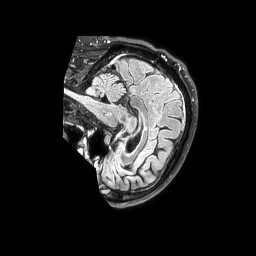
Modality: FLAIR
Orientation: sagittal
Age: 59
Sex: male
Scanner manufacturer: philips
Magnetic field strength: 3 T
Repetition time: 4.8 s
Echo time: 0.34 s